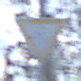
Verkehrszeichen: VorfahrtGewaehren
Umgebung: Outdoor, Nature
Tageszeit: MorningAfternoon
Wetter: Clear
Licht: Natural
Jahreszeit: Winter
Kontrast: LowContrast